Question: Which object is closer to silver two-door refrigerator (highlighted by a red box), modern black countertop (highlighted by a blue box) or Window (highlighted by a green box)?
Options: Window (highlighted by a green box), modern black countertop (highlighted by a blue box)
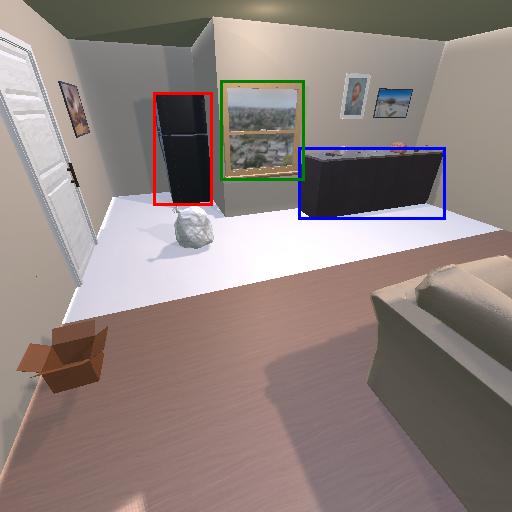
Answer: Window (highlighted by a green box)